Aerial crown-view tile of a tropical tree (Barro Colorado Island, Panama), acquired 20250217:
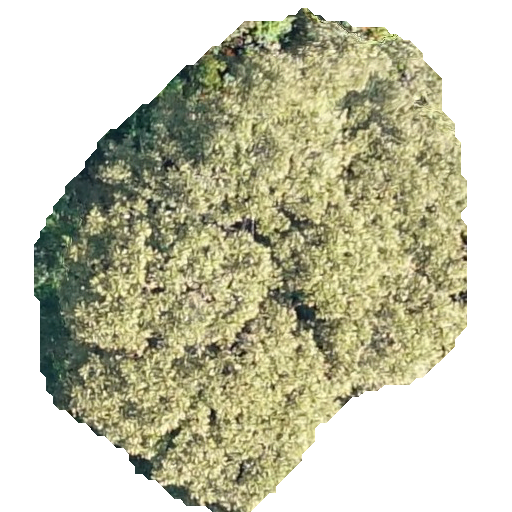
Species: Dipteryx oleifera
GBIF accepted scientific name: Dipteryx oleifera
Crown area: 226.329 m²